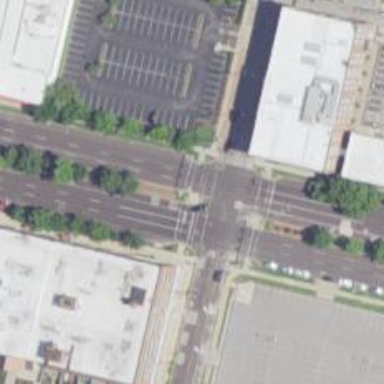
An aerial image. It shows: Marked footway crossing with lines.